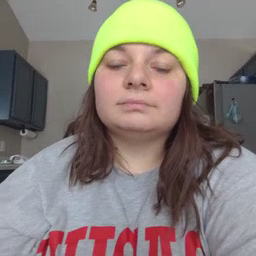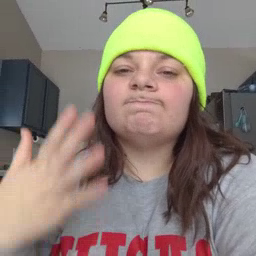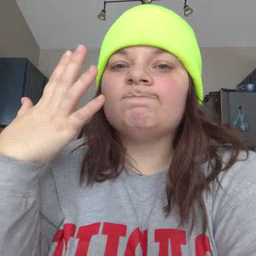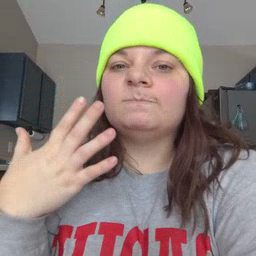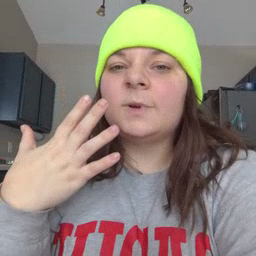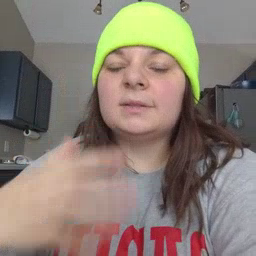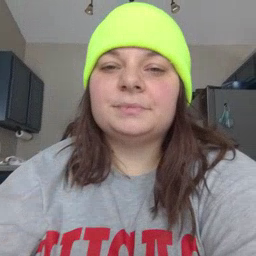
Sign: sad